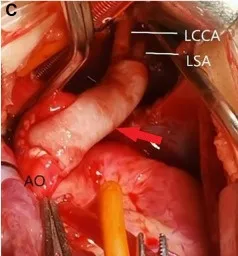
(C) A bovine pericardial patch was used as the anterior wall to connect the aortic arch with the LBA. AO, aorta; RCCA, right common carotid artery; RSA, right subclavian artery; LCCA, left common carotid artery; LSA, left subclavian artery; DA, ductus arteriosus; LBA, left brachiocephalic artery. Yellow arrow: a pedicle flap of the ascending aorta. Red arrow: a bovine pericardial patch.
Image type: medical_photograph (other_medical_photograph)